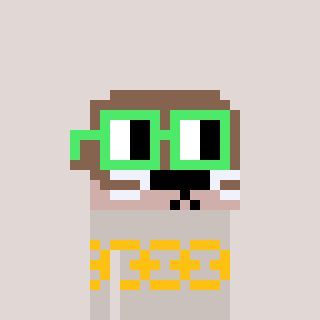
a pixel art character with square light green glasses, a otter-shaped head and a foggrey-colored body on a warm background